Platform: macOS
Application: Arc Browser
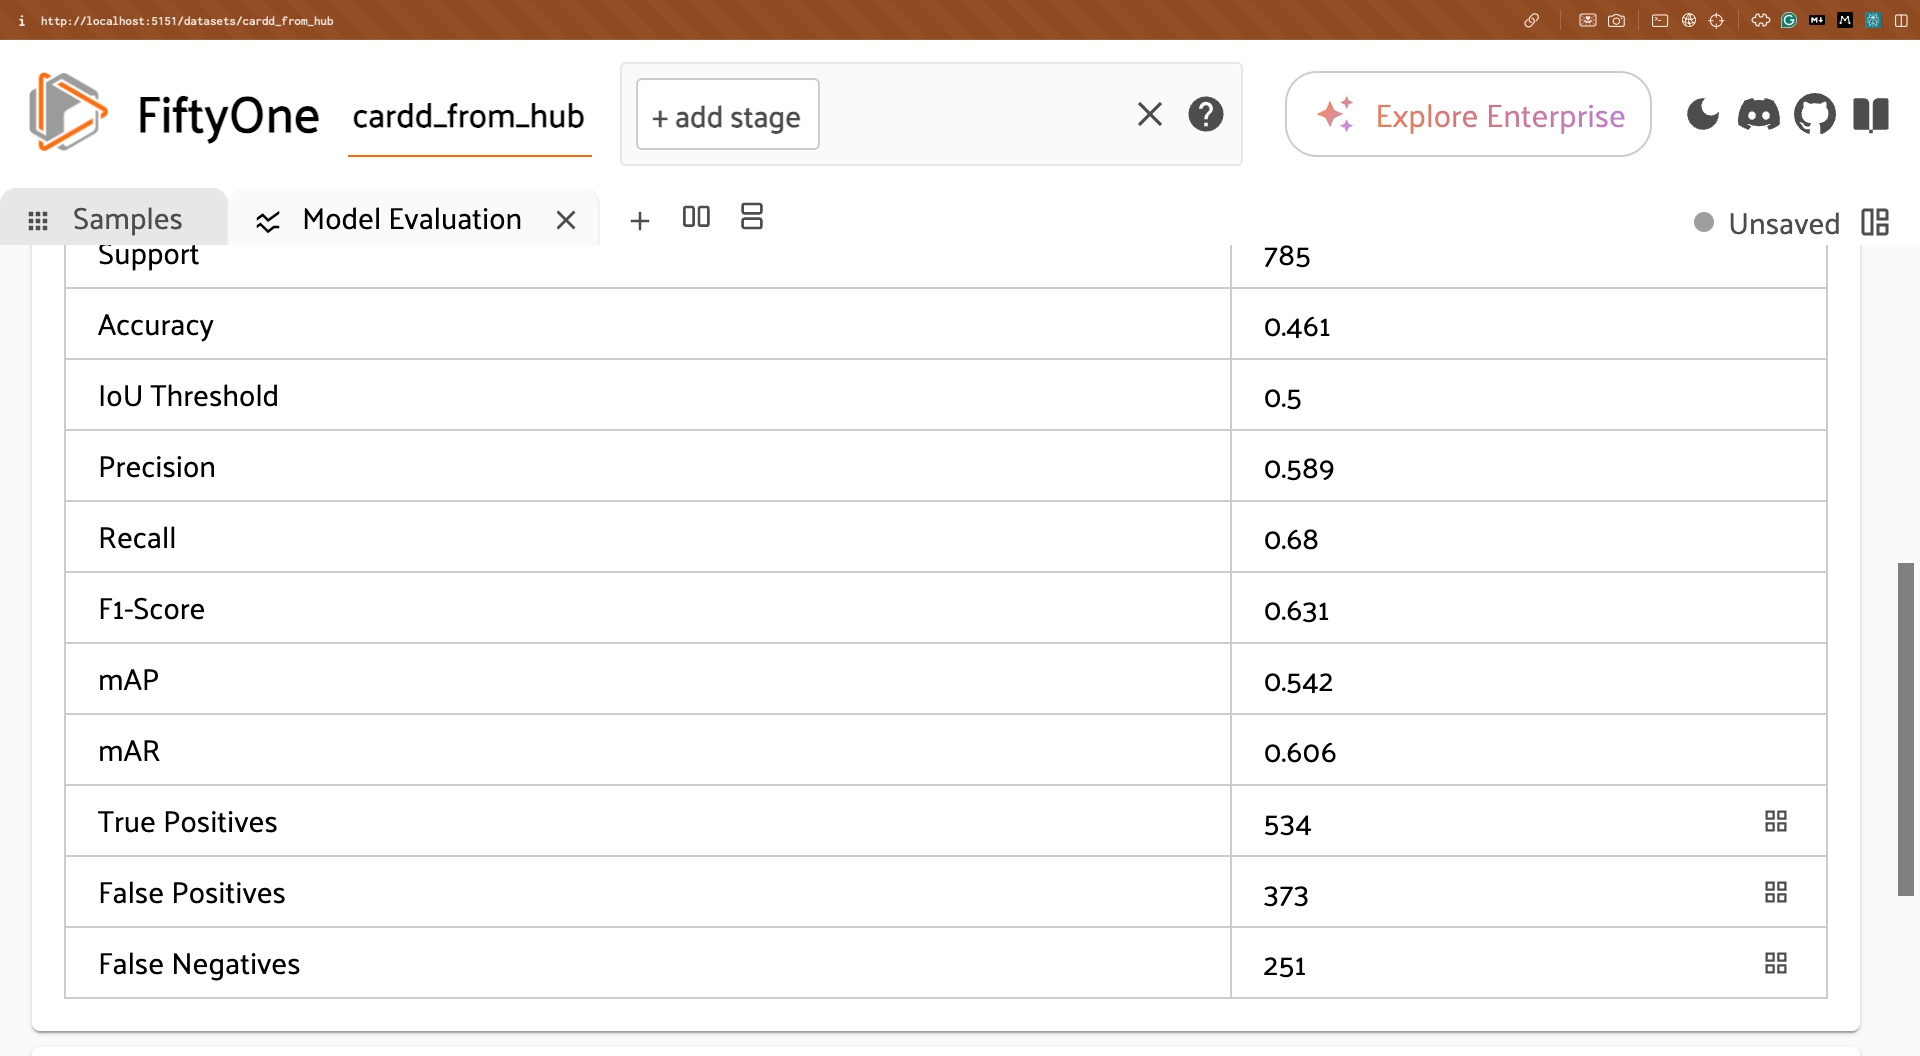
task_description: Load False Positives labels in the Samples panel
action_type: click
element_info: Icon
steps_since_start: 1